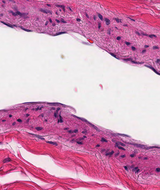
Tumor epithelial tissue: no
Tumor-associated stroma tissue: yes
Normal tissue: no